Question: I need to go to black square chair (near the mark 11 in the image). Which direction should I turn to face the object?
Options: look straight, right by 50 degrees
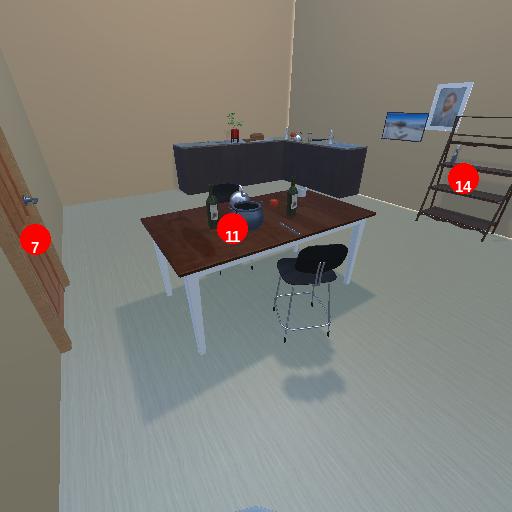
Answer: look straight